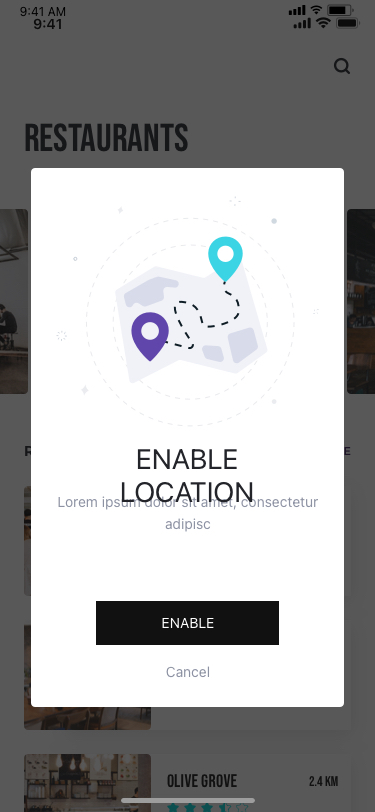
Text in this UI design:
9:41 AM
Lorem ipsum dolor sit amet, consectetur adipisc
ENABLE LOCATION
Cancel
ENABLE